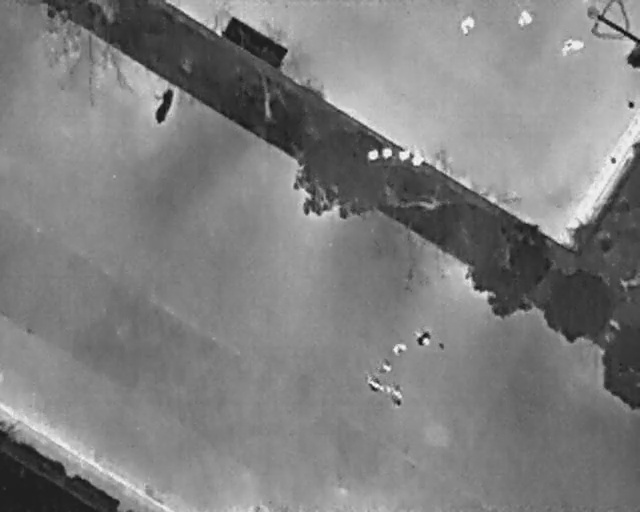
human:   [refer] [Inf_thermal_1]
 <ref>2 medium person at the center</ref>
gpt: <box>[[64, 64, 67, 67, 2], [61, 66, 63, 69, 2]]</box>

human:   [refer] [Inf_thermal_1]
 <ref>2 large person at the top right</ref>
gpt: <box>[[80, 2, 83, 5, 2], [88, 6, 91, 11, 2]]</box>

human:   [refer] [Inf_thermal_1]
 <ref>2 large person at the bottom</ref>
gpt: <box>[[59, 75, 64, 78, 2], [56, 72, 59, 76, 34]]</box>